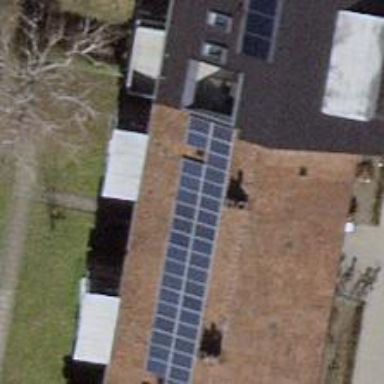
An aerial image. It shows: Solar power generator using photovoltaic panels.